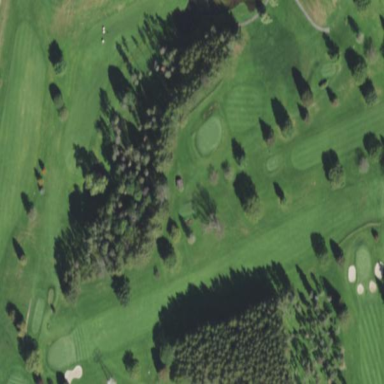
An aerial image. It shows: Golf fairway in the image.